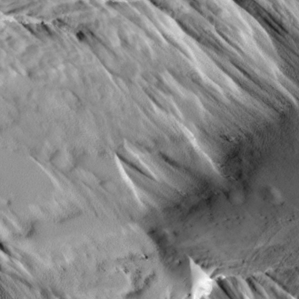
Label: non_frost